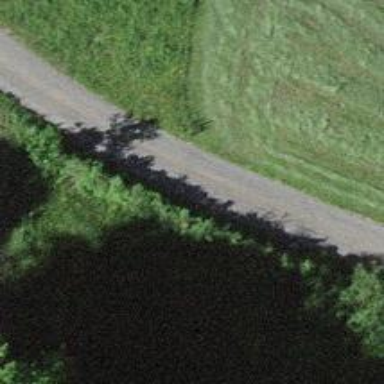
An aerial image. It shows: Unclassified road with asphalt surface.